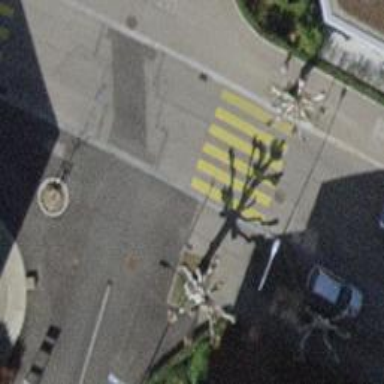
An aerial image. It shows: Uncontrolled zebra crossing on the road.